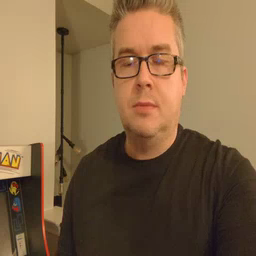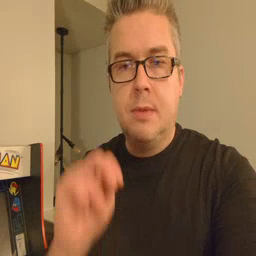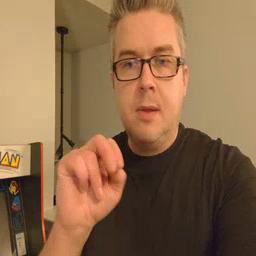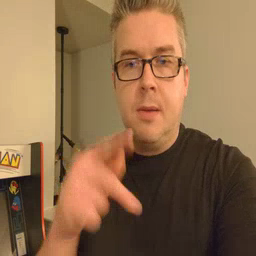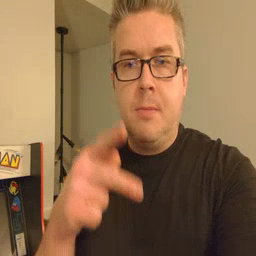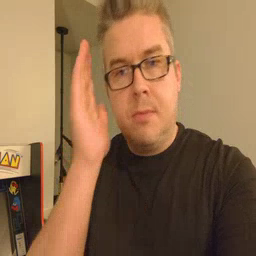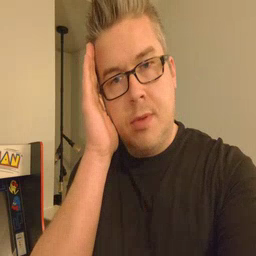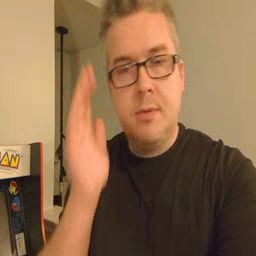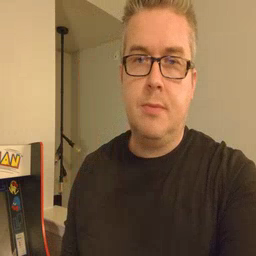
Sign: nap